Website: apple
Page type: customer-info-address
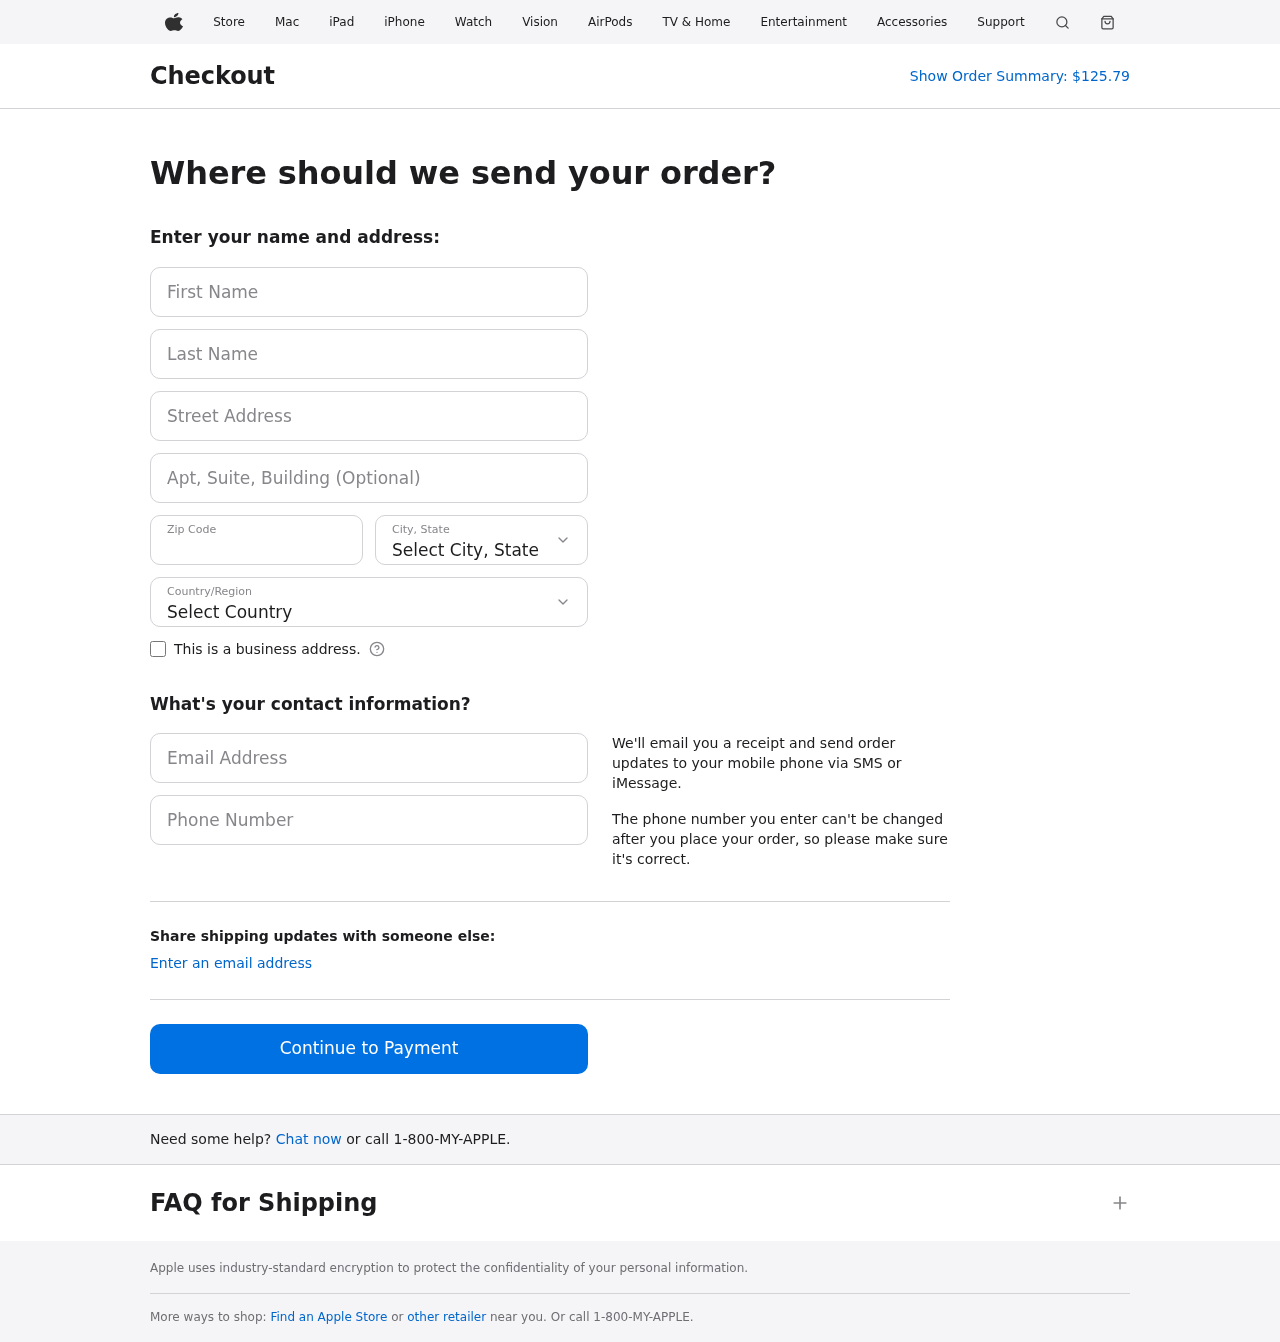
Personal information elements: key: PII_CITY_STATE
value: West Kevinside, NM
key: PII_COUNTRY
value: United States
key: PII_EMAIL
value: christopher_vasquez@gmail.com
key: PII_FIRSTNAME
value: Christopher
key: PII_LASTNAME
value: Vasquez
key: PII_PHONE
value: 5336773053
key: PII_POSTCODE
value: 01818
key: PII_STREET
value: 76617 Gonzalez Motorway Suite 722
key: PII_STREET2
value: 2122 Beth Wells
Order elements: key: ORDER_TOTAL
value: $125.79